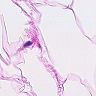
Metastatic tissue present: no